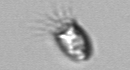
Label: Balanion